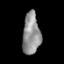
Tissue: prostate
Cell type: T cells
Senescence score: 0.3546
Nuclear area (px): 709
Mean DAPI intensity: 146.32